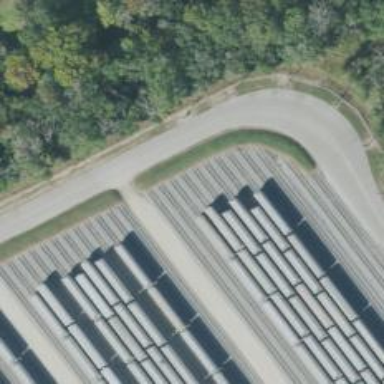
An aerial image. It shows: Railway yard in service.